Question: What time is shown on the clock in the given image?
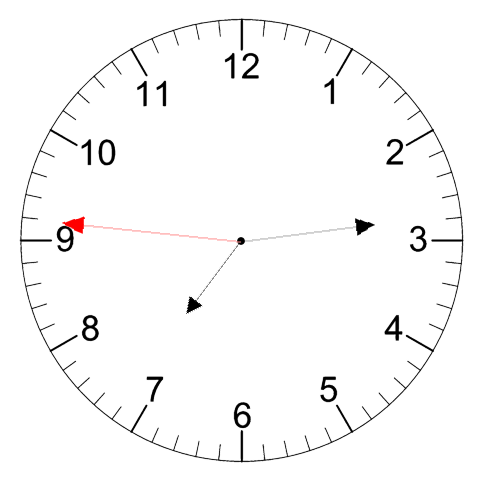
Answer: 07:13:46